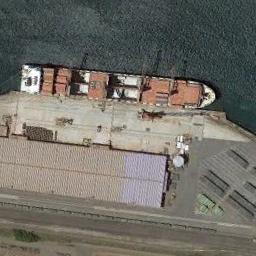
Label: ship